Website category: book
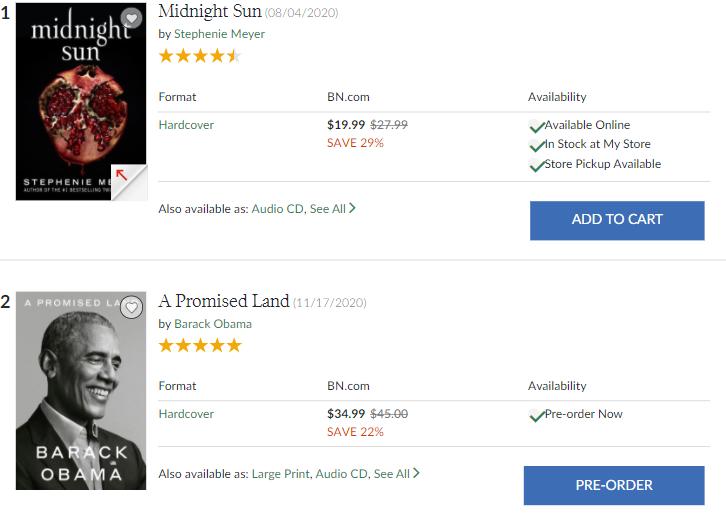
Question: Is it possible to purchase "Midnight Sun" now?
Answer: yes

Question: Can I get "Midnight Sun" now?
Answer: yes

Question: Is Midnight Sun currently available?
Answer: yes

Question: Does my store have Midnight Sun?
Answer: yes

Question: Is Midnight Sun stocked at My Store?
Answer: yes

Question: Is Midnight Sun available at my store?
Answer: yes

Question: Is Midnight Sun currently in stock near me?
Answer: yes

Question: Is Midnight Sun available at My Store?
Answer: yes

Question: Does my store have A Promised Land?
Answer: no

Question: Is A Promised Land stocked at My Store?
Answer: no

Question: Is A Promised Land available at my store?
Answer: no

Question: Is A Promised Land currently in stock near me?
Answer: no

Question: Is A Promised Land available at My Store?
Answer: no

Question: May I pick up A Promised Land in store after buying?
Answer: no

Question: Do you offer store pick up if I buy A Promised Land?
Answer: no

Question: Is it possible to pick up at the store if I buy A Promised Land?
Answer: no

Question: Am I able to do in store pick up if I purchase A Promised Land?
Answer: no

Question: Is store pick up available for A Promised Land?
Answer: no

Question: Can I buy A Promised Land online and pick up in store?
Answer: no

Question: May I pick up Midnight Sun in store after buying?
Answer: yes

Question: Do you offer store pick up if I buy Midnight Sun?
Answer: yes

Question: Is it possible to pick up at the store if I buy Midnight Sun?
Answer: yes

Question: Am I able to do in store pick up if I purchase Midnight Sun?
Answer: yes

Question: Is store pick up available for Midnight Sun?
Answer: yes

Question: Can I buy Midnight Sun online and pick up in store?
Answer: yes